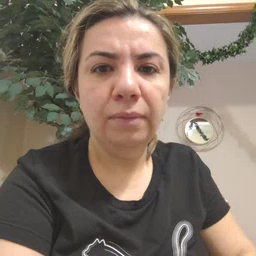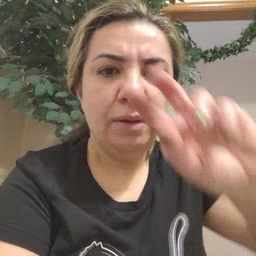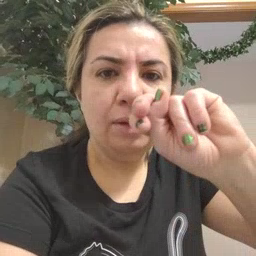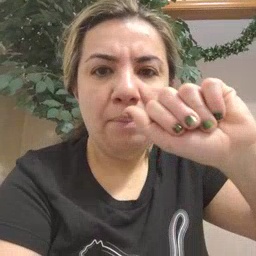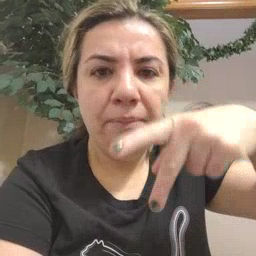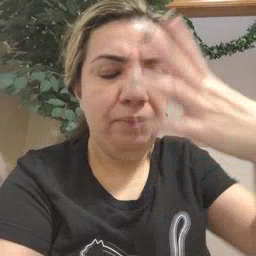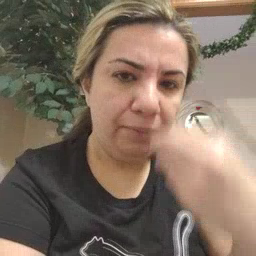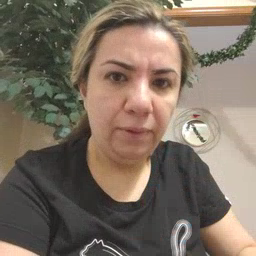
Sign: nap